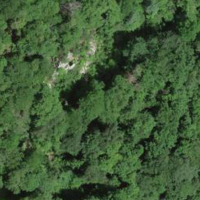
EUNIS habitat code: 41
Species observed at this site:
Melittis melissophyllum